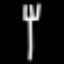
Label: fork